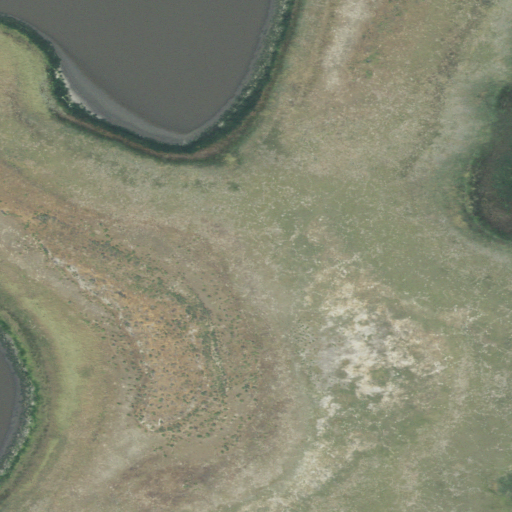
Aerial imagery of island in Oregon named Graves Island containing herbaceous wetlands, woody wetlands, barren land, and shrub